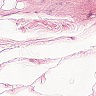
Metastatic tissue present: no